Field crop: maize
Growth stage: 2
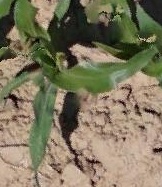
Species: maize